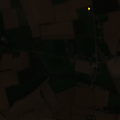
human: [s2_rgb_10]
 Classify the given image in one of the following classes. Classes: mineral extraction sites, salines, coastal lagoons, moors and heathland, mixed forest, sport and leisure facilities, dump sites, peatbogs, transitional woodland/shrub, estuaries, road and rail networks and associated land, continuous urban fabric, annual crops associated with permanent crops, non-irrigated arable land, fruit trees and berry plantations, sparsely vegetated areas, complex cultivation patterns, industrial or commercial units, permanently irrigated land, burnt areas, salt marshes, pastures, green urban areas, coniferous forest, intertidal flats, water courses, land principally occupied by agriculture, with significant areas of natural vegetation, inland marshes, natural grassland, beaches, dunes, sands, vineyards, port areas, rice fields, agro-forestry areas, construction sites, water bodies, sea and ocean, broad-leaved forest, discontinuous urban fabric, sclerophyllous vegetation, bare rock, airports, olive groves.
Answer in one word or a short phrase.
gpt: non-irrigated arable land, pastures